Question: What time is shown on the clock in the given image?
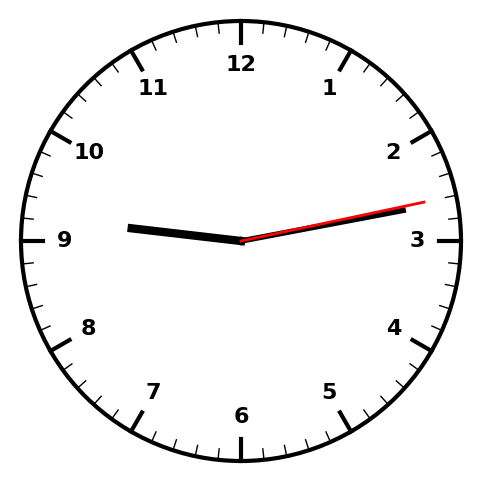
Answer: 09:13:13